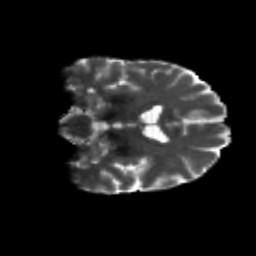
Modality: T2w
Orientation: coronal
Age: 49
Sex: male
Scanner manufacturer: siemens
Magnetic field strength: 3 T
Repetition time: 4.71 s
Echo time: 0.0906 s